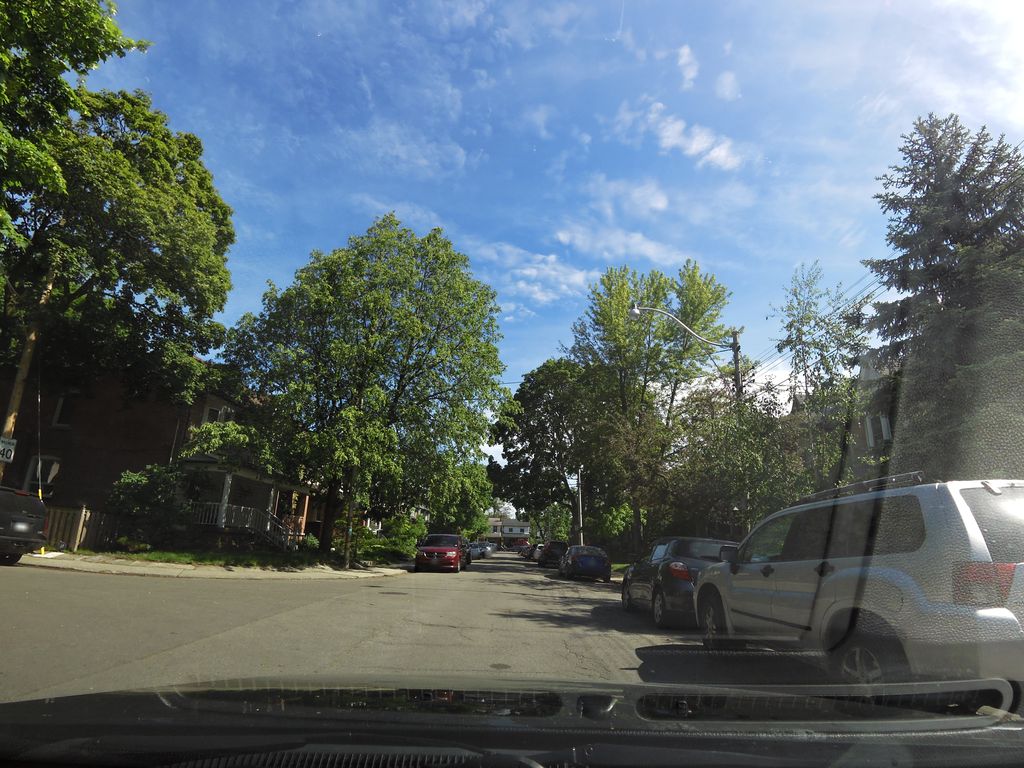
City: toronto